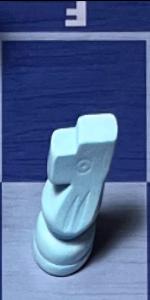
Label: Knight_White